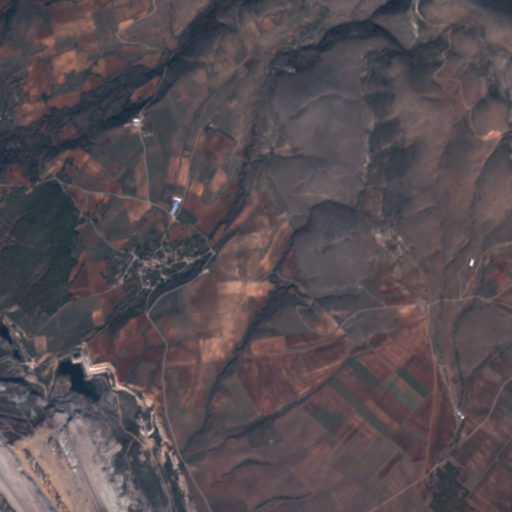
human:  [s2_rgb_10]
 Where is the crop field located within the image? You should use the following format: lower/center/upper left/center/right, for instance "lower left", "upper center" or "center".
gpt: The crop field is located in the upper left of the image.
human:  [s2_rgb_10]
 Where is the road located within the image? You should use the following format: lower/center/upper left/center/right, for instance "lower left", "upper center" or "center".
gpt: There is no road in the image.